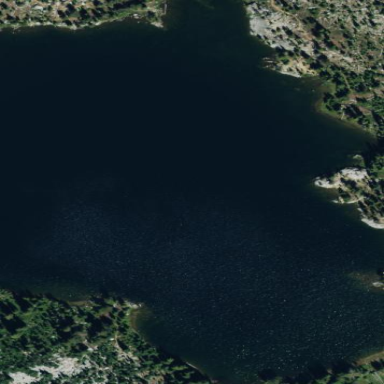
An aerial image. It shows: Serene lake surrounded by nature.